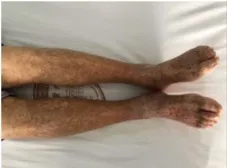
Diagnostic evaluation and clinical course of Case 1. (A) Scattered light red rashes on both lower extremities.
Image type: medical_photograph (skin_photograph)